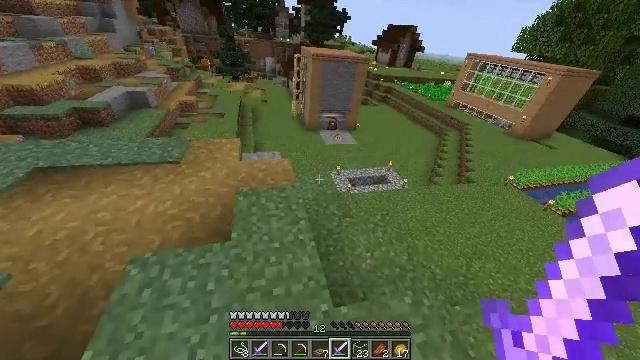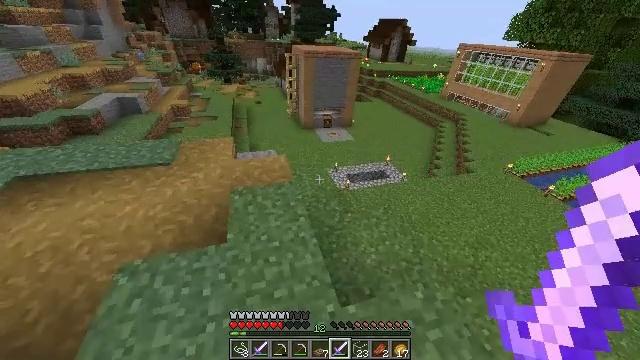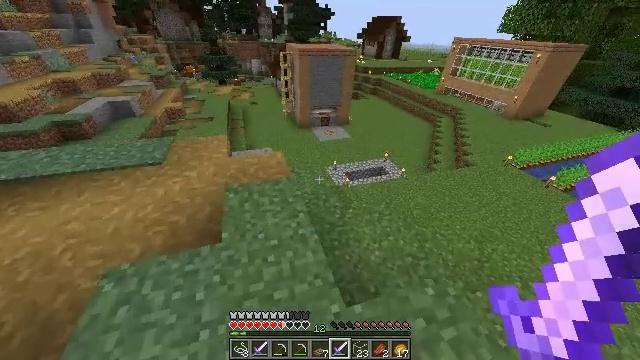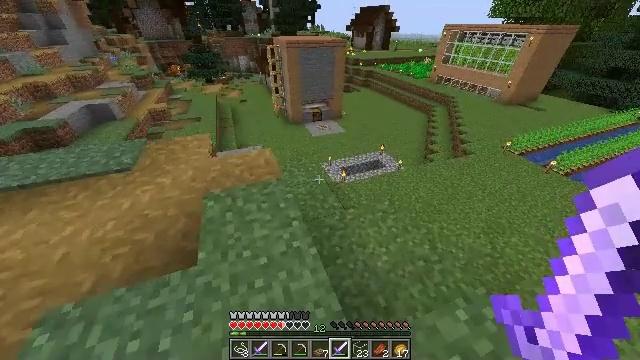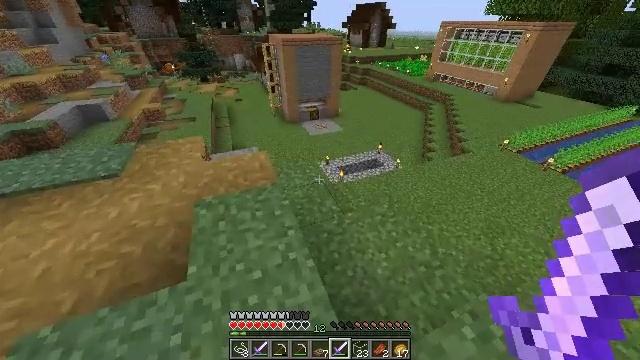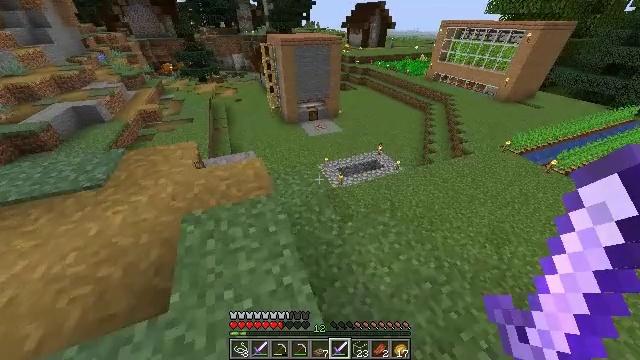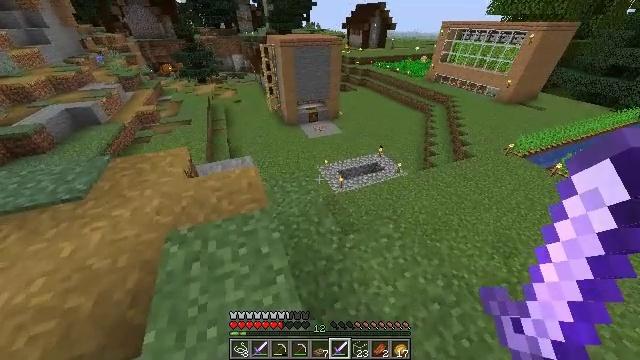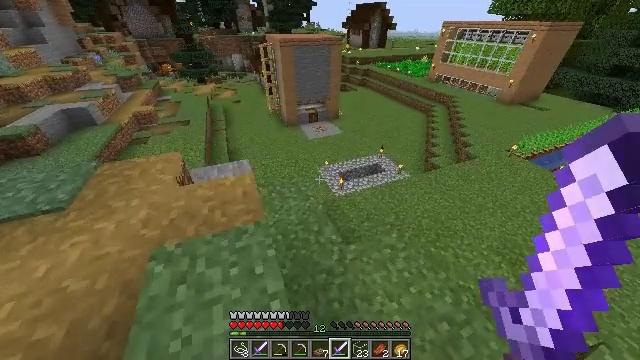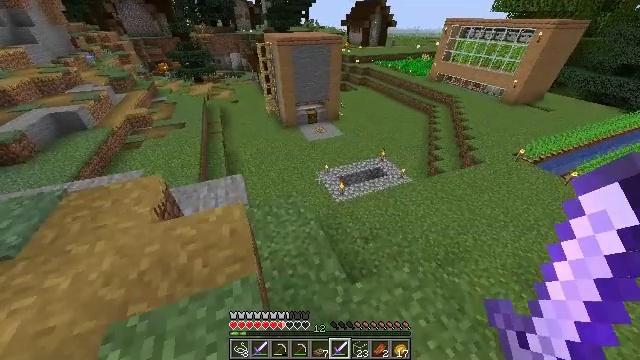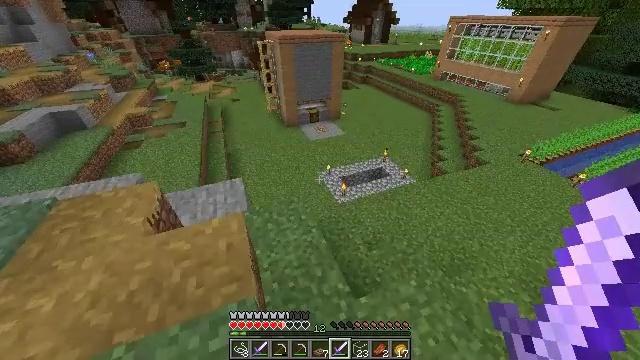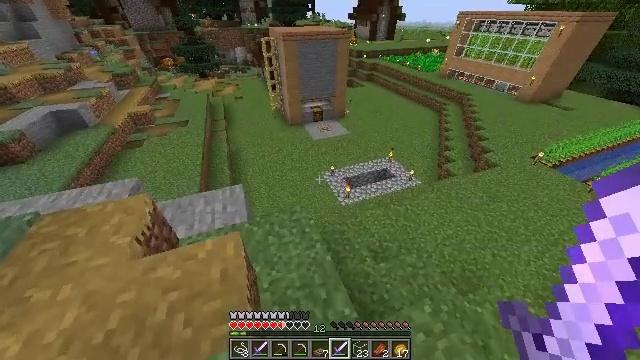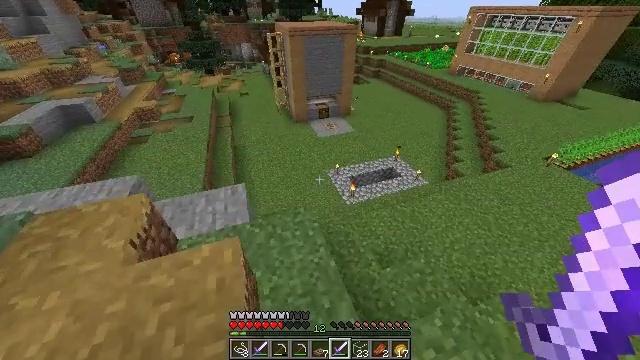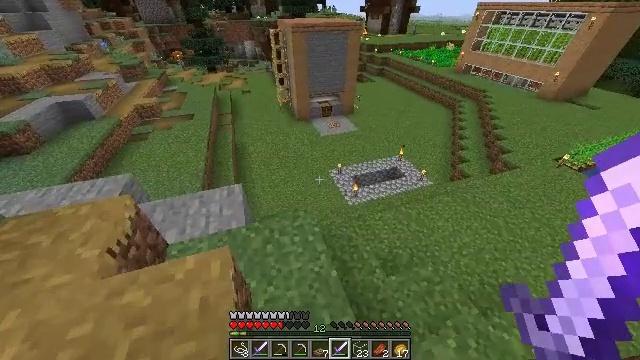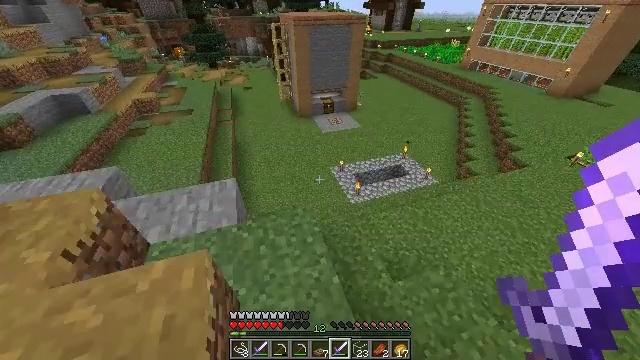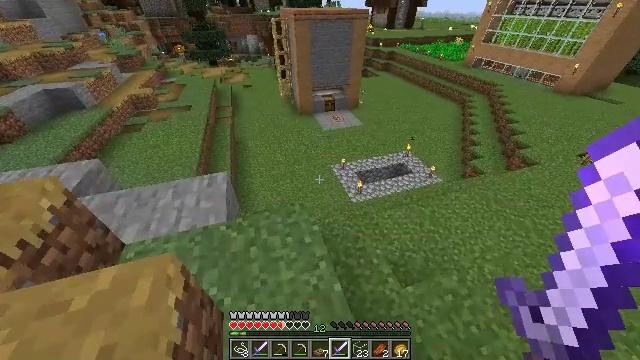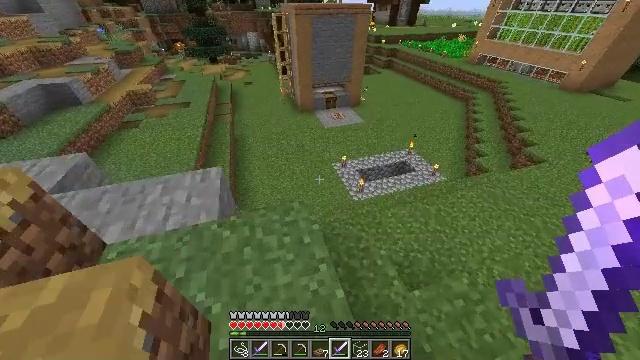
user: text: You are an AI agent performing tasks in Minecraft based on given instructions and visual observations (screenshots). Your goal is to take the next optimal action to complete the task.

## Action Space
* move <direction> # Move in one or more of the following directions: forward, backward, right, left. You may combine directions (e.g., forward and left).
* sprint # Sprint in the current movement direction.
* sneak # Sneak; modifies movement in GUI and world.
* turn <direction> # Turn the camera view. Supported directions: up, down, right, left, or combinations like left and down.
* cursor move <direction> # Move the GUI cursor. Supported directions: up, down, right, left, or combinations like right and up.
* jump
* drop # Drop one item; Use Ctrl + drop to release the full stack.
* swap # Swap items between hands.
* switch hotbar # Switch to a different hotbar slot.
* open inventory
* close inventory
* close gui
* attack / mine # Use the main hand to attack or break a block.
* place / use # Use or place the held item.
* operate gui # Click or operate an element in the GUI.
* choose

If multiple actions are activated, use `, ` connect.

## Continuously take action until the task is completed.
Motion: motion action
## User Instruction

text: Open the crafting table and craft a book.
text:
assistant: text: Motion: move forward, sprint
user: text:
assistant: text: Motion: move forward, sprint
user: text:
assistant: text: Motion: move forward, sprint, turn right
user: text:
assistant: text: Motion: move forward
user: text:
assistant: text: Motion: move forward
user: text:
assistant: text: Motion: move forward
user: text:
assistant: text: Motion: move forward
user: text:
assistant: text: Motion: move forward, sprint
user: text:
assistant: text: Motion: move forward, sprint
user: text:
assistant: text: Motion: move forward, sprint, turn left
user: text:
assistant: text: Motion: move forward, turn left
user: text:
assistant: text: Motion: move forward
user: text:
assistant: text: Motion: move forward
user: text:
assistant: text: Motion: move forward, sprint
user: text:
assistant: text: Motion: move forward, sprint
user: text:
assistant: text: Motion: move forward, sprint
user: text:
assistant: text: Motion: move forward, sprint
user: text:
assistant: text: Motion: move forward
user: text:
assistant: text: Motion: move forward
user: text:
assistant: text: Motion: move forward, sprint
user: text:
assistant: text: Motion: move forward, sprint
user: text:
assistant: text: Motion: move forward, sprint
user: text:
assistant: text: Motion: move forward
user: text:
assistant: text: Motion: move forward
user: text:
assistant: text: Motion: move forward
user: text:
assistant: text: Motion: move forward
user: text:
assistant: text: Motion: move forward, sprint
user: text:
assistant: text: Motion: move forward, sprint
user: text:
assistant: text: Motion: move forward, sprint
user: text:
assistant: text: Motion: move forward